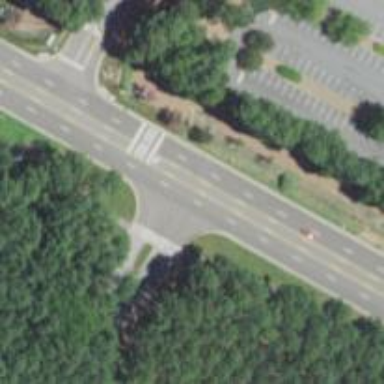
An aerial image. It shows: Marked crossing on asphalt cycleway road.